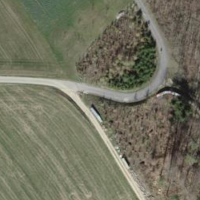
EUNIS habitat code: 52
Species observed at this site:
Nicandra physalodes